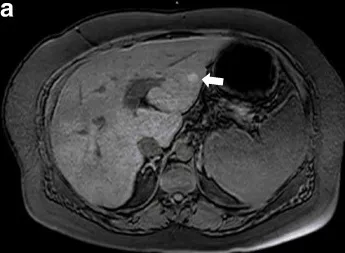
A MRI abdomen showing hepatocellular carcinoma in the left lobe (BCLC stage A). B; The liver mass biopsy showed a small amount of fibrotic background liver. The main lesion was a well-differentiated hepatocellular neoplasm composed of sheets of lesional hepatocytes and absence of normal portal structures.
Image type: radiology (mri)